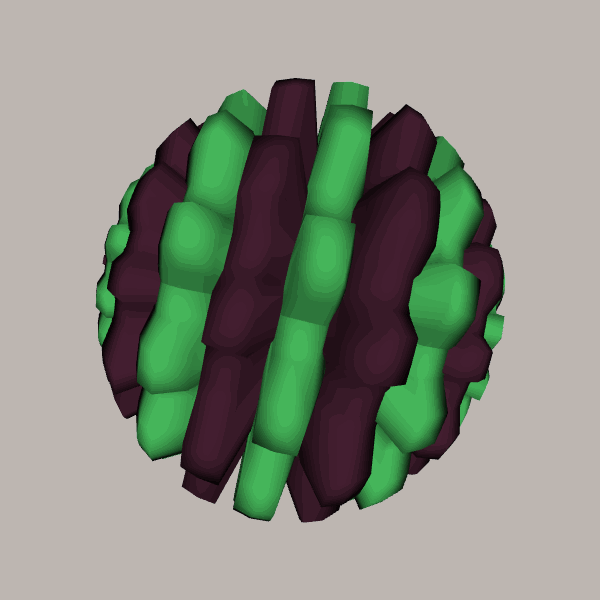
Background: light